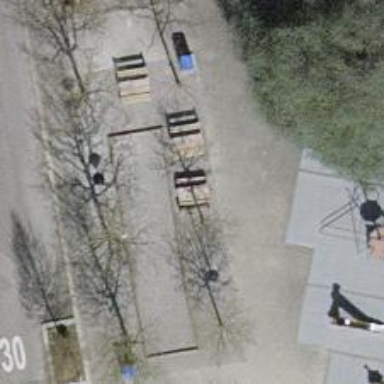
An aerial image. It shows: Picnic table located in leisure land area.